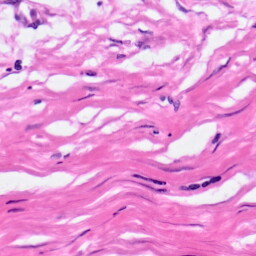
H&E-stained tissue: Pancreatic